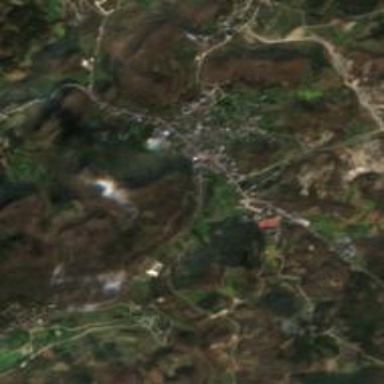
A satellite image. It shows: Ethnic township within town.